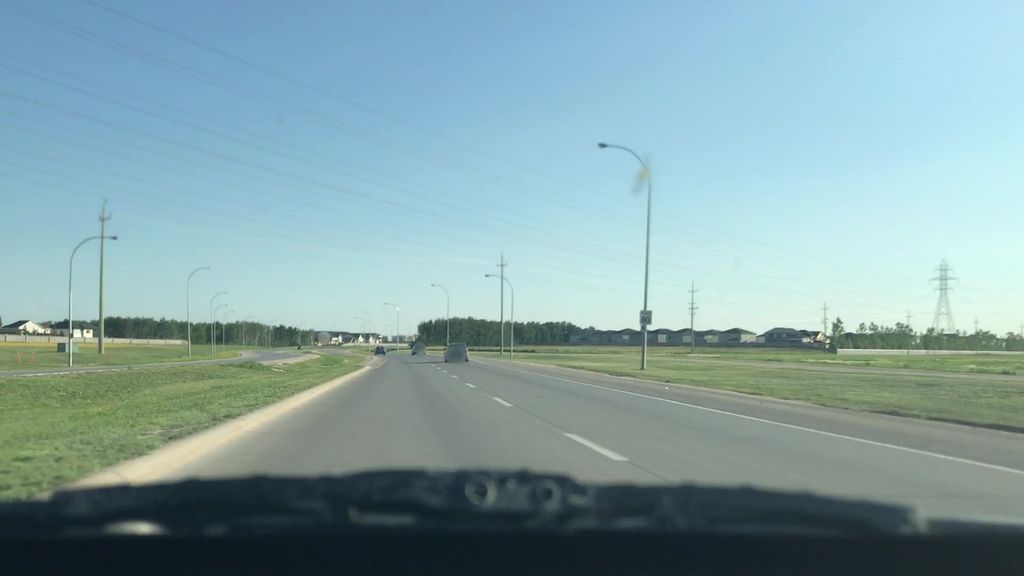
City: winnipeg